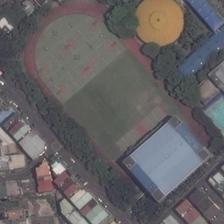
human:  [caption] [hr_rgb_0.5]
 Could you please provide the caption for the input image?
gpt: this is a playground made up of several basketball courts, surrounded by a a yellow round building and a blue square building .

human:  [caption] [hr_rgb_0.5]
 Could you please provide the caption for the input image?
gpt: many buildings and some green trees are around a playground with four basketball fields in it .

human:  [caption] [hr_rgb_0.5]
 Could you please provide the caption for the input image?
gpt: a large green court and nearby a yellow jar .

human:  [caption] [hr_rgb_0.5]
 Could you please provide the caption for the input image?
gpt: a playground with basketball fields in it is surround by some green trees and many buildings .

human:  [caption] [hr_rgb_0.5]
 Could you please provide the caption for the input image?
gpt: a playground with four basketball fields in it is surrounded by many trees and houses .